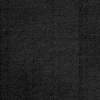
Atmospheric dust classification: dusty